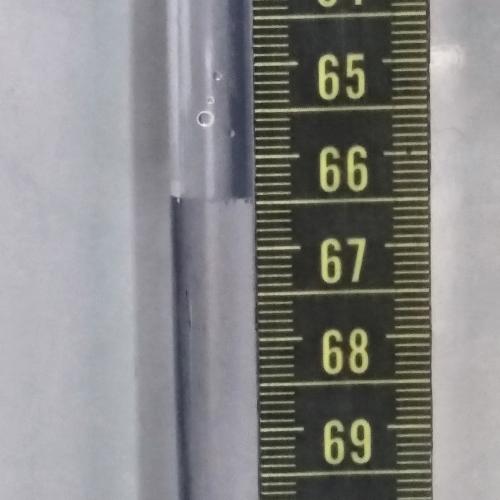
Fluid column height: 66.5 cm